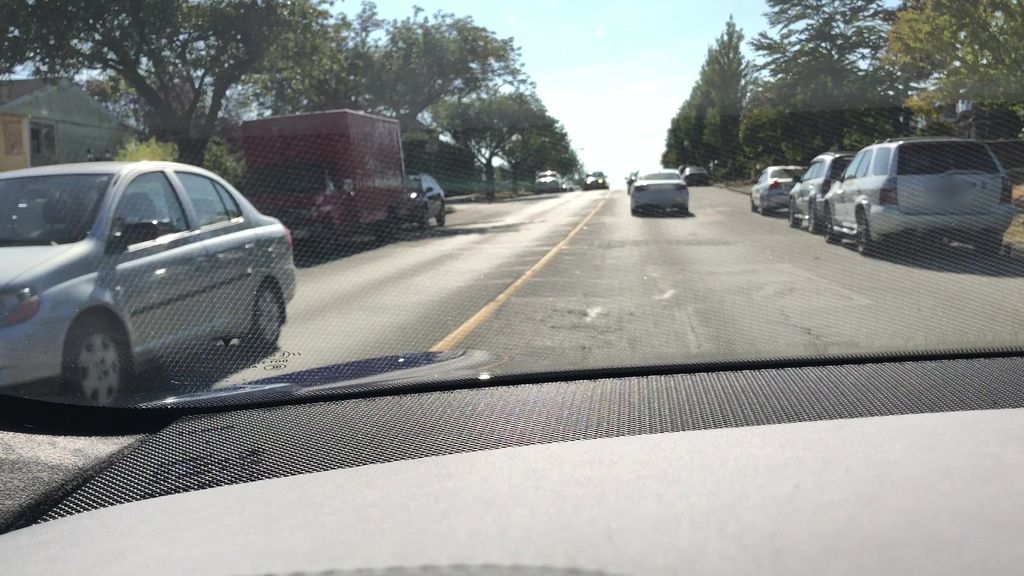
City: vancouver